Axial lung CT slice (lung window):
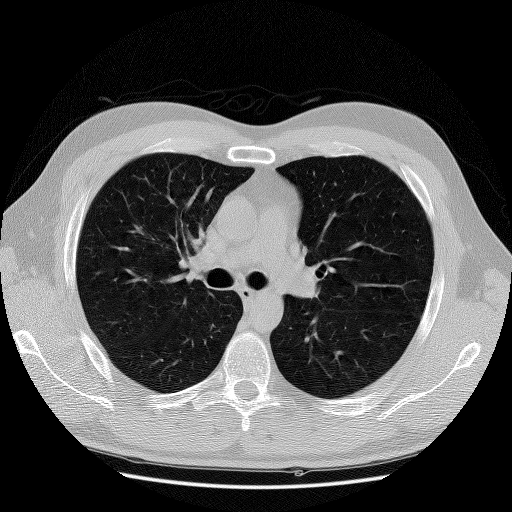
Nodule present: no